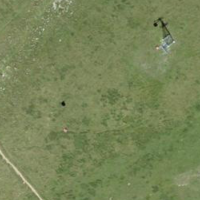
EUNIS habitat code: 23
Species observed at this site:
Falco tinnunculus
Sylvia atricapilla
Corvus corax